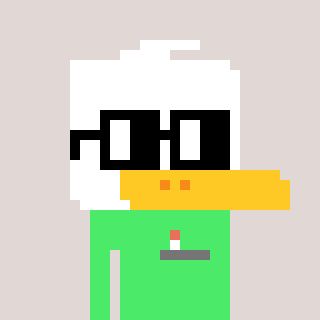
a pixel art character with square black glasses, a duck-shaped head and a teal-colored body on a warm background